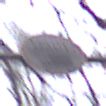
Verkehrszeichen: Mautpflicht
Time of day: Midday
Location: Outdoor (Nature)
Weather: Overcast
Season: Autumn
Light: Natural